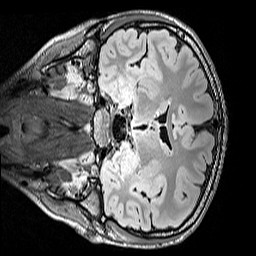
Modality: FLAIR
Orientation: coronal
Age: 12
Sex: male
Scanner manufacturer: siemens
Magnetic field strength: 3 T
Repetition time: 5 s
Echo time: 0.388 s